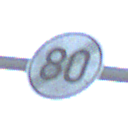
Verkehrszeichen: EndeGeschwindigkeit80
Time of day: SunriseSunset
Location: Outdoor (Beach)
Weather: PartlyCloudy
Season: NotSpecified
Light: Natural